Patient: sex F, age 53
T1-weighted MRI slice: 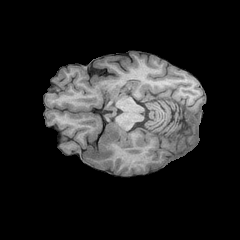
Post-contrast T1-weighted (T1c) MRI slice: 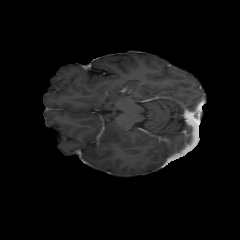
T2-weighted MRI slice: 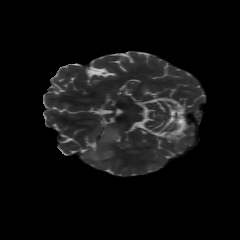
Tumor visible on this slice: yes
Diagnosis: Astrocytoma, IDH-wildtype
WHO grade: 3